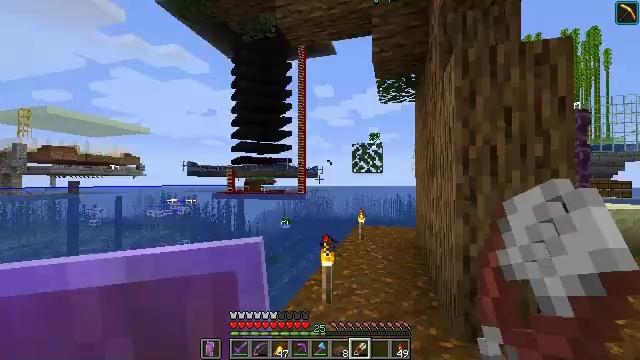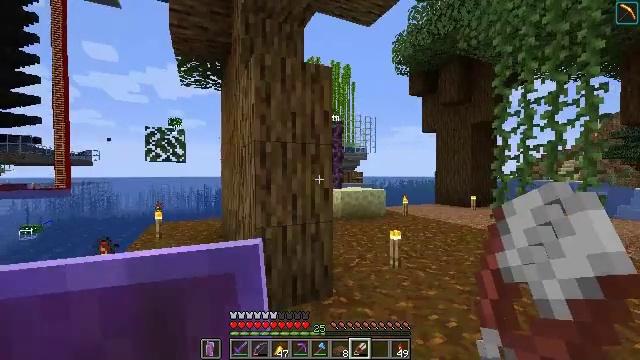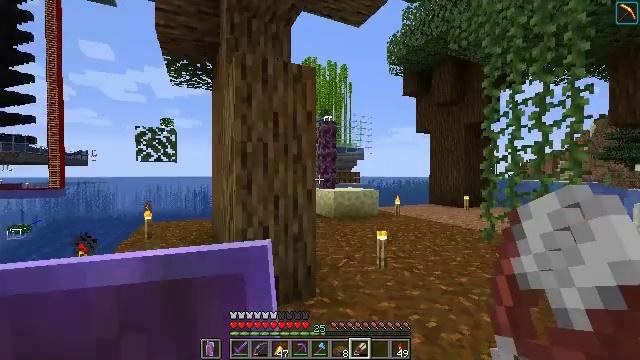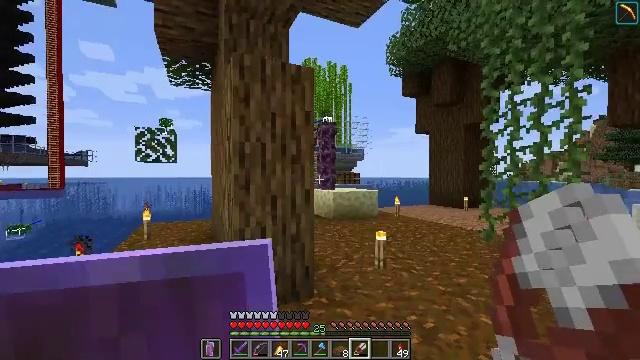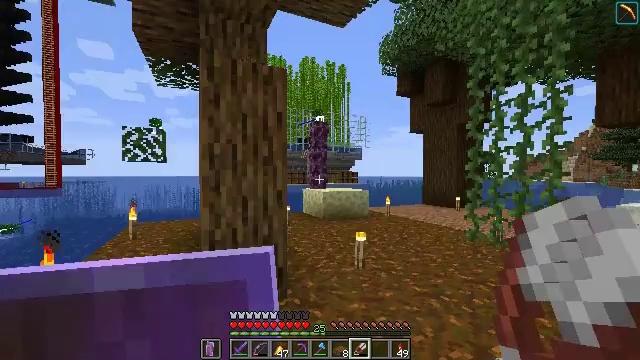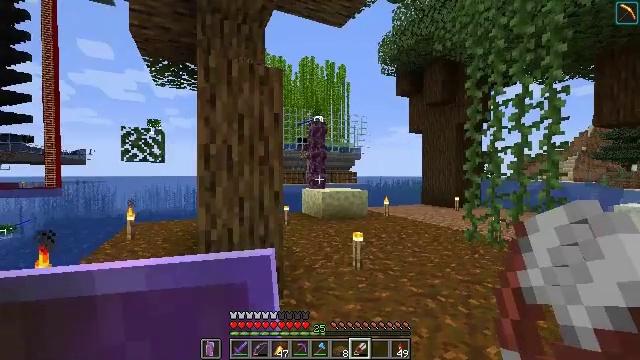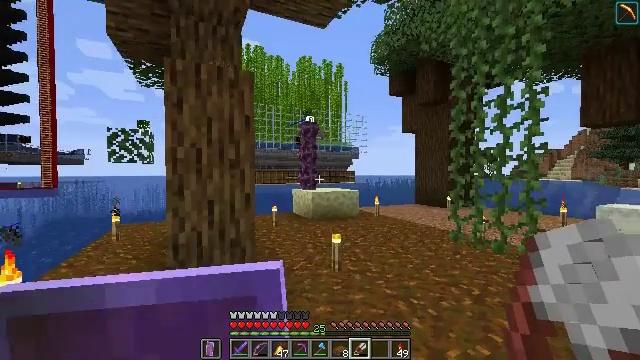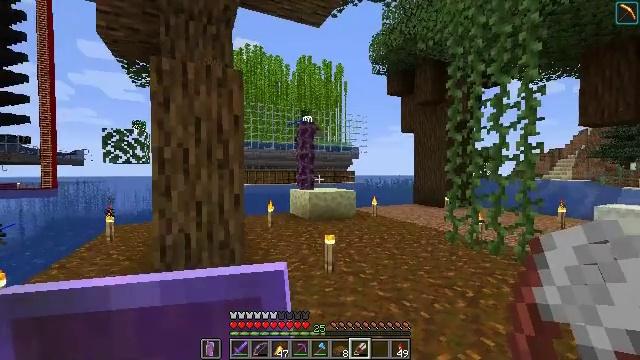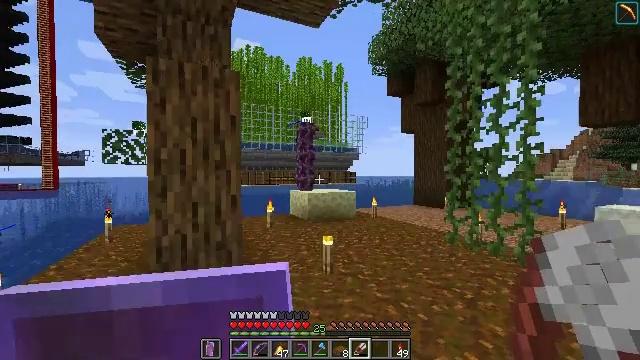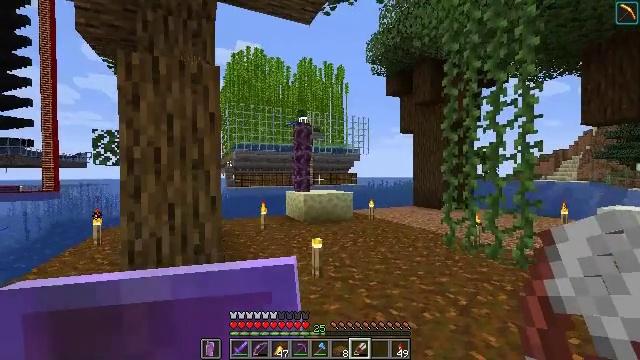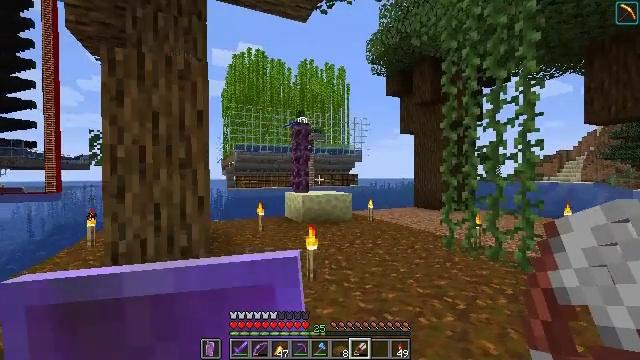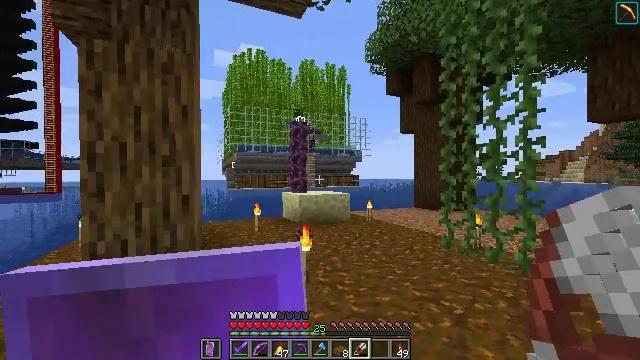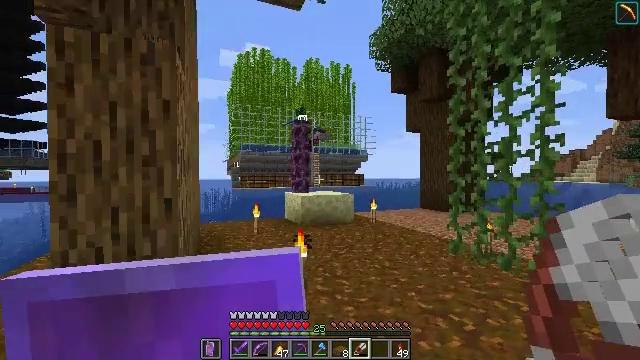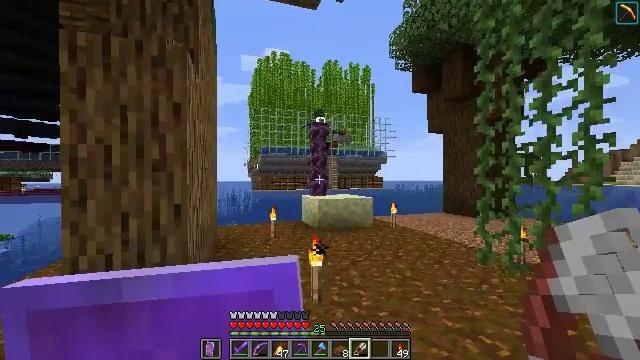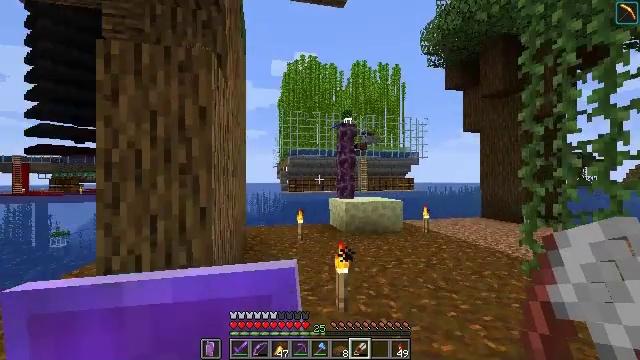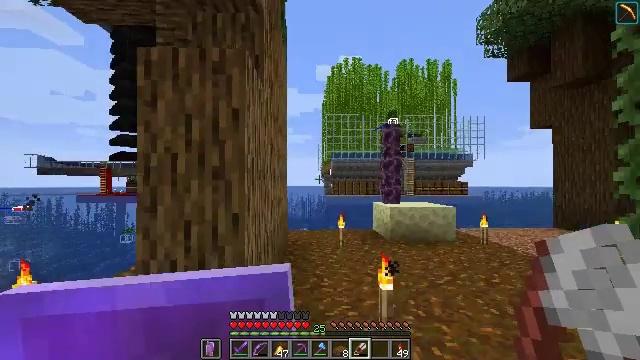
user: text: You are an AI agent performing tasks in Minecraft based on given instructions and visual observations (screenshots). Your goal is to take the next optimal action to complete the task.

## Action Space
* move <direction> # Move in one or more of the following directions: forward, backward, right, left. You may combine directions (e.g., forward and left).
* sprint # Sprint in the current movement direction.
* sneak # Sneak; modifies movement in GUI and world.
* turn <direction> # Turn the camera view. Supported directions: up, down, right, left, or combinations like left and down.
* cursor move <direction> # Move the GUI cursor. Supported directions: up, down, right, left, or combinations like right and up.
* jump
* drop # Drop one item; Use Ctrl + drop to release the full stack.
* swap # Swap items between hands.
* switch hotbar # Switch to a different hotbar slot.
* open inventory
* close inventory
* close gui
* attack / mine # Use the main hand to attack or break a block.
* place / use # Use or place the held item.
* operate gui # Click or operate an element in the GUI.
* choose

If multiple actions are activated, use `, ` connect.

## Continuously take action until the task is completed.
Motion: motion action
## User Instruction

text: Collect some oak leaves.
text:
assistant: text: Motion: move right, turn right and down
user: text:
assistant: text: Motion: move right
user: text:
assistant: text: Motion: move right
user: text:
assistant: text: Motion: move right
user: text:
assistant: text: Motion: move right
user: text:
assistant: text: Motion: move right
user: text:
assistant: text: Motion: move forward and move right
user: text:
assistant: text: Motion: move forward and move right
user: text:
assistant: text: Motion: move forward and move right
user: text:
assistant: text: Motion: move forward and move right
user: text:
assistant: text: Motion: move forward
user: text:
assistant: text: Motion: move forward, turn left
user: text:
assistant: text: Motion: move forward, turn left
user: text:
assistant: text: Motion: move forward, turn left
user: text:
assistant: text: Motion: move forward, turn left
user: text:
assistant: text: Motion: move forward, turn left
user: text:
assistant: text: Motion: move forward
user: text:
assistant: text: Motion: move forward
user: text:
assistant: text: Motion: move forward
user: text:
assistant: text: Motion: move forward
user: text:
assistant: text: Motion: move forward
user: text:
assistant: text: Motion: move forward and move right
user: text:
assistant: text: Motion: move forward and move right
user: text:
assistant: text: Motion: move forward and move right
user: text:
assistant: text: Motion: move forward and move right
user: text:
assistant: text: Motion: move forward and move right
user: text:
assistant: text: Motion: move forward and move right
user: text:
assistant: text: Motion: move forward and move right
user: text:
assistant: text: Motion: move forward and move right
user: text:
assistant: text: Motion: move forward